Question: I am using the <URL> to build an app targeting .NET 4 on windows 7, that creates several tasks after deleting any old ones it created itself.
Task registration seems to succeed but the tasks do not launch and have somehow corrupted the 'Task Scheduler' as follows:

The error dialog box in the image pops up six times which is how many tasks my app deleted then recreated. This happens when the 'Task Scheduler MMC Console' if first launched and also when the 'House of Synergy' folder is selected.
The code is a bit lengthy but necessary and ready to compile:
'''
namespace TaskSchedulerHelper
{
using System;
using System.Diagnostics;
using System.Linq;
using System.Security.Principal;
using System.Windows.Forms;
using Microsoft.Win32.TaskScheduler;
internal static class Program
{
[STAThread]
private static void Main (string [] args)
{
var now = DateTime.Now;
var folderName = @"House of Synergy";
var taskNamePrefix = @"ShutDown Power Outage";
var applicationName = @"Task Scheduler Helper";
var times = new TimeSpan []
{
TimeSpan.FromHours(02), // 02:00 AM
TimeSpan.FromHours(06), // 06:00 AM
TimeSpan.FromHours(11), // 11:00 AM
TimeSpan.FromHours(15), // 03:00 PM
TimeSpan.FromHours(19), // 07:00 PM
TimeSpan.FromHours(23), // 11:00 PM
};
try
{
Console.Title = applicationName;
Console.WriteLine(applicationName);
Console.WriteLine();
// Uses the Task Scheduler Managed Wrapper
// from https://taskscheduler.codeplex.com/.
// Release: 2.3.0. Status: Stable.
// Date: Thu Dec 18, 2014 at 12:00 PM.
using (TaskService service = new TaskService())
{
var folder = service
.RootFolder
.SubFolders
.FirstOrDefault(f => (string.Compare(f.Name, folderName, StringComparison.InvariantCultureIgnoreCase) == 0));
if (folder == null) { folder = service.RootFolder.CreateFolder(folderName); }
var tasks = folder
.Tasks
//.Where(t => t.Name.StartsWith(taskNamePrefix, StringComparison.InvariantCultureIgnoreCase))
.ToList();
if (tasks.Any())
{
// Delete existing tasks.
Console.WriteLine("Deleting existing tasks.");
foreach (var task in tasks)
{
Console.Write(" - Deleting Task: {0}: ", task.Name);
try
{
task.Stop();
//task.Enabled = false; // Throws ComException: Element not found. (Exception from HRESULT: 0x80070490).
//Console.WriteLine(task.State); // Throws ComException: Element not found. (Exception from HRESULT: 0x80070490).
task.RegisterChanges();
folder.DeleteTask(task.Name, false);
task.Dispose();
Console.WriteLine("Done.");
}
catch (Exception exception)
{
Console.WriteLine("Exception: {0}.", exception);
}
}
}
Console.WriteLine();
Console.WriteLine("Creating new Tasks.");
foreach (var time in times)
{
var dateTimeNow = now.Date;
var definition = service.NewTask();
var dateTimeTrigger = now.Date.Add(time);
var taskName = taskNamePrefix + " " + dateTimeTrigger.ToString(@"hh-mm tt");
Console.Write(" - Creating Task: {0}: ", taskName);
try
{
definition.RegistrationInfo.Author = WindowsIdentity.GetCurrent().Name;
definition.RegistrationInfo.Date = DateTime.Now;
definition.RegistrationInfo.Description = "ShutDown event due to power outage at [" + dateTimeTrigger.ToLongTimeString() + "].";
definition.RegistrationInfo.Source = applicationName;
definition.RegistrationInfo.Version = new Version(1, 0, 0, 0);
definition.Settings.AllowDemandStart = true;
definition.Settings.AllowHardTerminate = false;
definition.Settings.Compatibility = TaskCompatibility.V2_1; // Windows 7 and above.
definition.Settings.DisallowStartIfOnBatteries = false;
definition.Settings.DisallowStartOnRemoteAppSession = false;
definition.Settings.Enabled = true;
definition.Settings.Hidden = false;
definition.Settings.MultipleInstances = TaskInstancesPolicy.IgnoreNew;
definition.Settings.Priority = ProcessPriorityClass.High;
definition.Settings.RestartCount = 10;
definition.Settings.RestartInterval = TimeSpan.FromMinutes(1);
definition.Settings.RunOnlyIfIdle = false;
definition.Settings.RunOnlyIfNetworkAvailable = false;
definition.Settings.StartWhenAvailable = true;
definition.Settings.StopIfGoingOnBatteries = false;
definition.Settings.UseUnifiedSchedulingEngine = true;
definition.Settings.WakeToRun = false;
definition.Actions.Add(new ShowMessageAction("Message Body", "Message Title"));
definition.Triggers.Add(new DailyTrigger() { StartBoundary = dateTimeTrigger.Subtract(TimeSpan.FromMinutes(10)), });
var task = folder.RegisterTaskDefinition(taskName, definition);
task.Enabled = true;
task.RegisterChanges();
// Always succeeds.
Console.WriteLine("Done.");
try
{
Console.WriteLine(" - Task Validation: ", task.Definition.Validate(throwException : true) ? "Succeeded." : "Failed.");
}
catch (Exception exception)
{
// Validation always fails.
Console.WriteLine(" - Task Validation Exception: {0}.", exception);
}
}
catch (Exception exception)
{
Console.WriteLine("Exception: {0}.", exception.Message);
}
}
}
}
catch (Exception exception)
{
Console.Write(exception);
}
Console.WriteLine();
Console.WriteLine();
Console.Write("Press any key to continue...");
Console.ReadKey(true);
}
}
}
'''
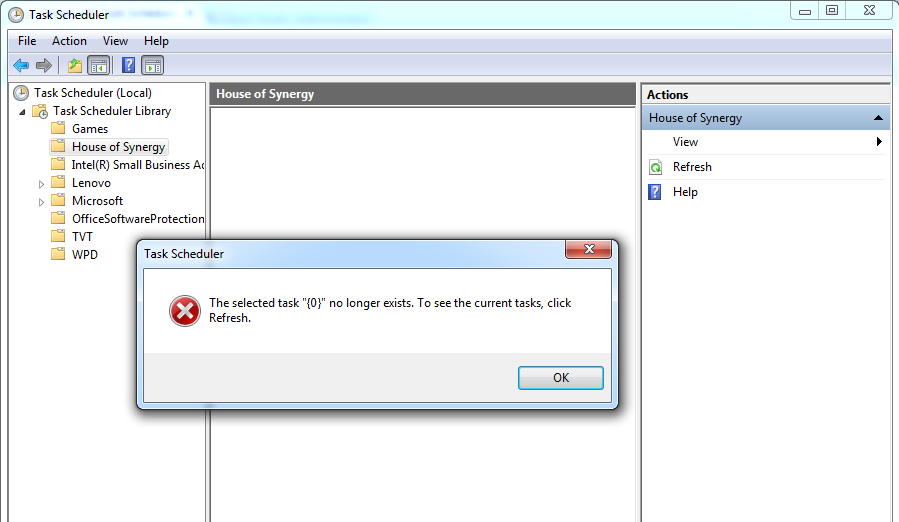
Answer: Commenting out 'task.RegisterChanges();' and the two subsequent lines seems to fix the issue.